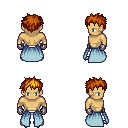
a pixel art fantasy rpg character, male body template, human, tanned skin, overskirt, white pants, dark blonde bedhead hairstyle, metal gloves, metal boots, four views (front, back, left, right), 2x2 character sprite sheet, small pixel art, hard edges, no anti-aliasing